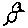
Label: bird